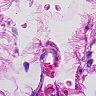
Metastatic tissue present: no